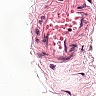
Metastatic tissue present: no